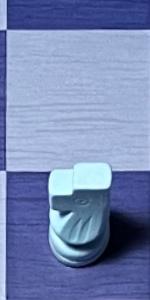
Label: Knight_White